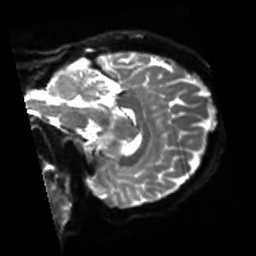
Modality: sbref
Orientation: sagittal
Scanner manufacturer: siemens
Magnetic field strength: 3 T
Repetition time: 4 s
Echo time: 0.0594 s